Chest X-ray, PA view. Patient: 28 years old, sex F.
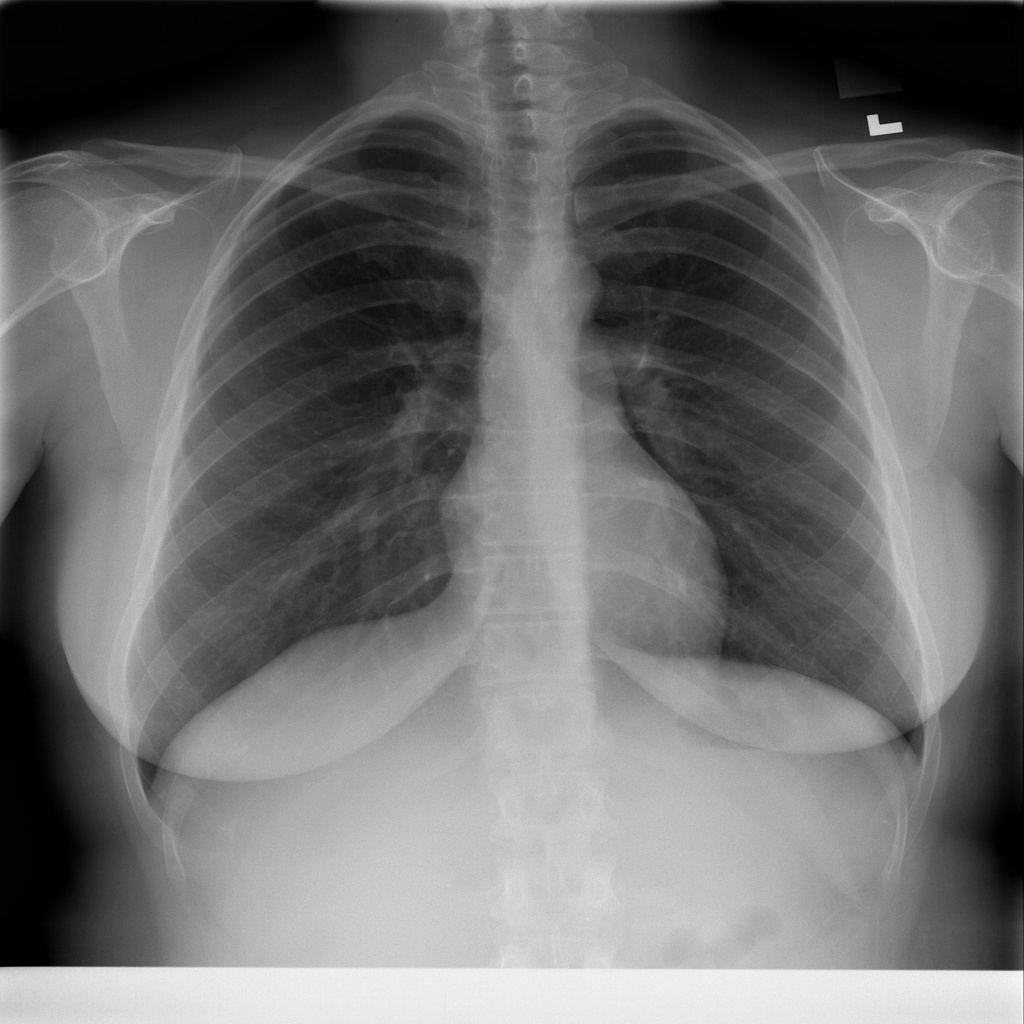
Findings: No Finding